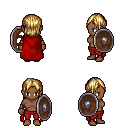
a pixel art fantasy rpg character, female body template, human, dark skin, red cape, red pants, blonde long bangs hairstyle, cloth bracers, shield, four views (front, back, left, right), 2x2 character sprite sheet, small pixel art, hard edges, no anti-aliasing